Question: I need to make a UIView with rounded corners like this( in tableView with a very large number of items. Therefore, my question is whether the CALayer bad influence on smooth scrolling, and may be better to use for the background image for this case?
Thanks.
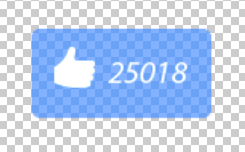
Answer: CALayer is fine. Transparency is bad for performance though.